Interaction volume radius: 5 \u00c5
Interaction volume height: 35 \u00c5
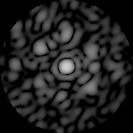
Disorder parameter: 0.6976